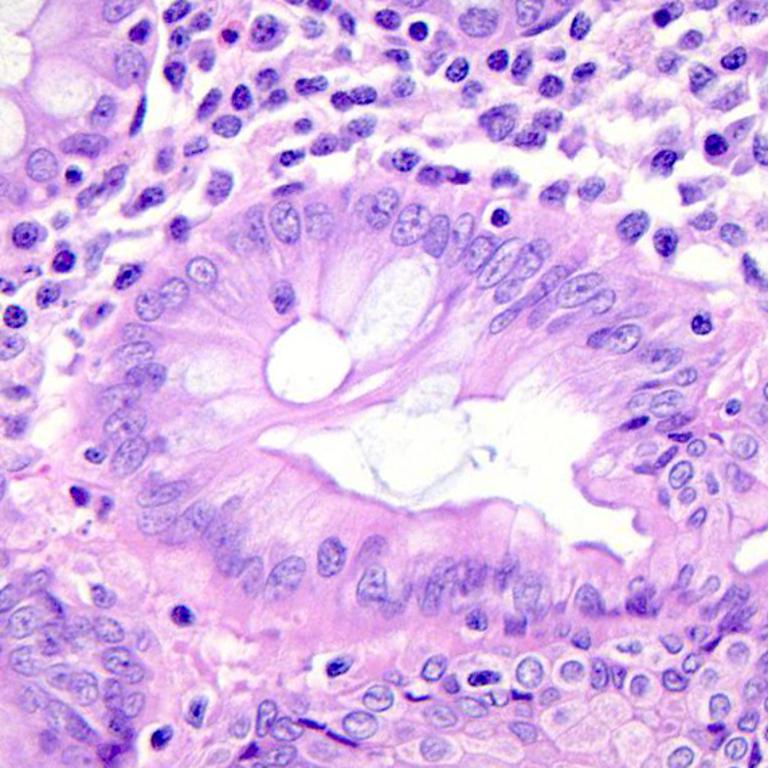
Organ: colon
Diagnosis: benign